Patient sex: F
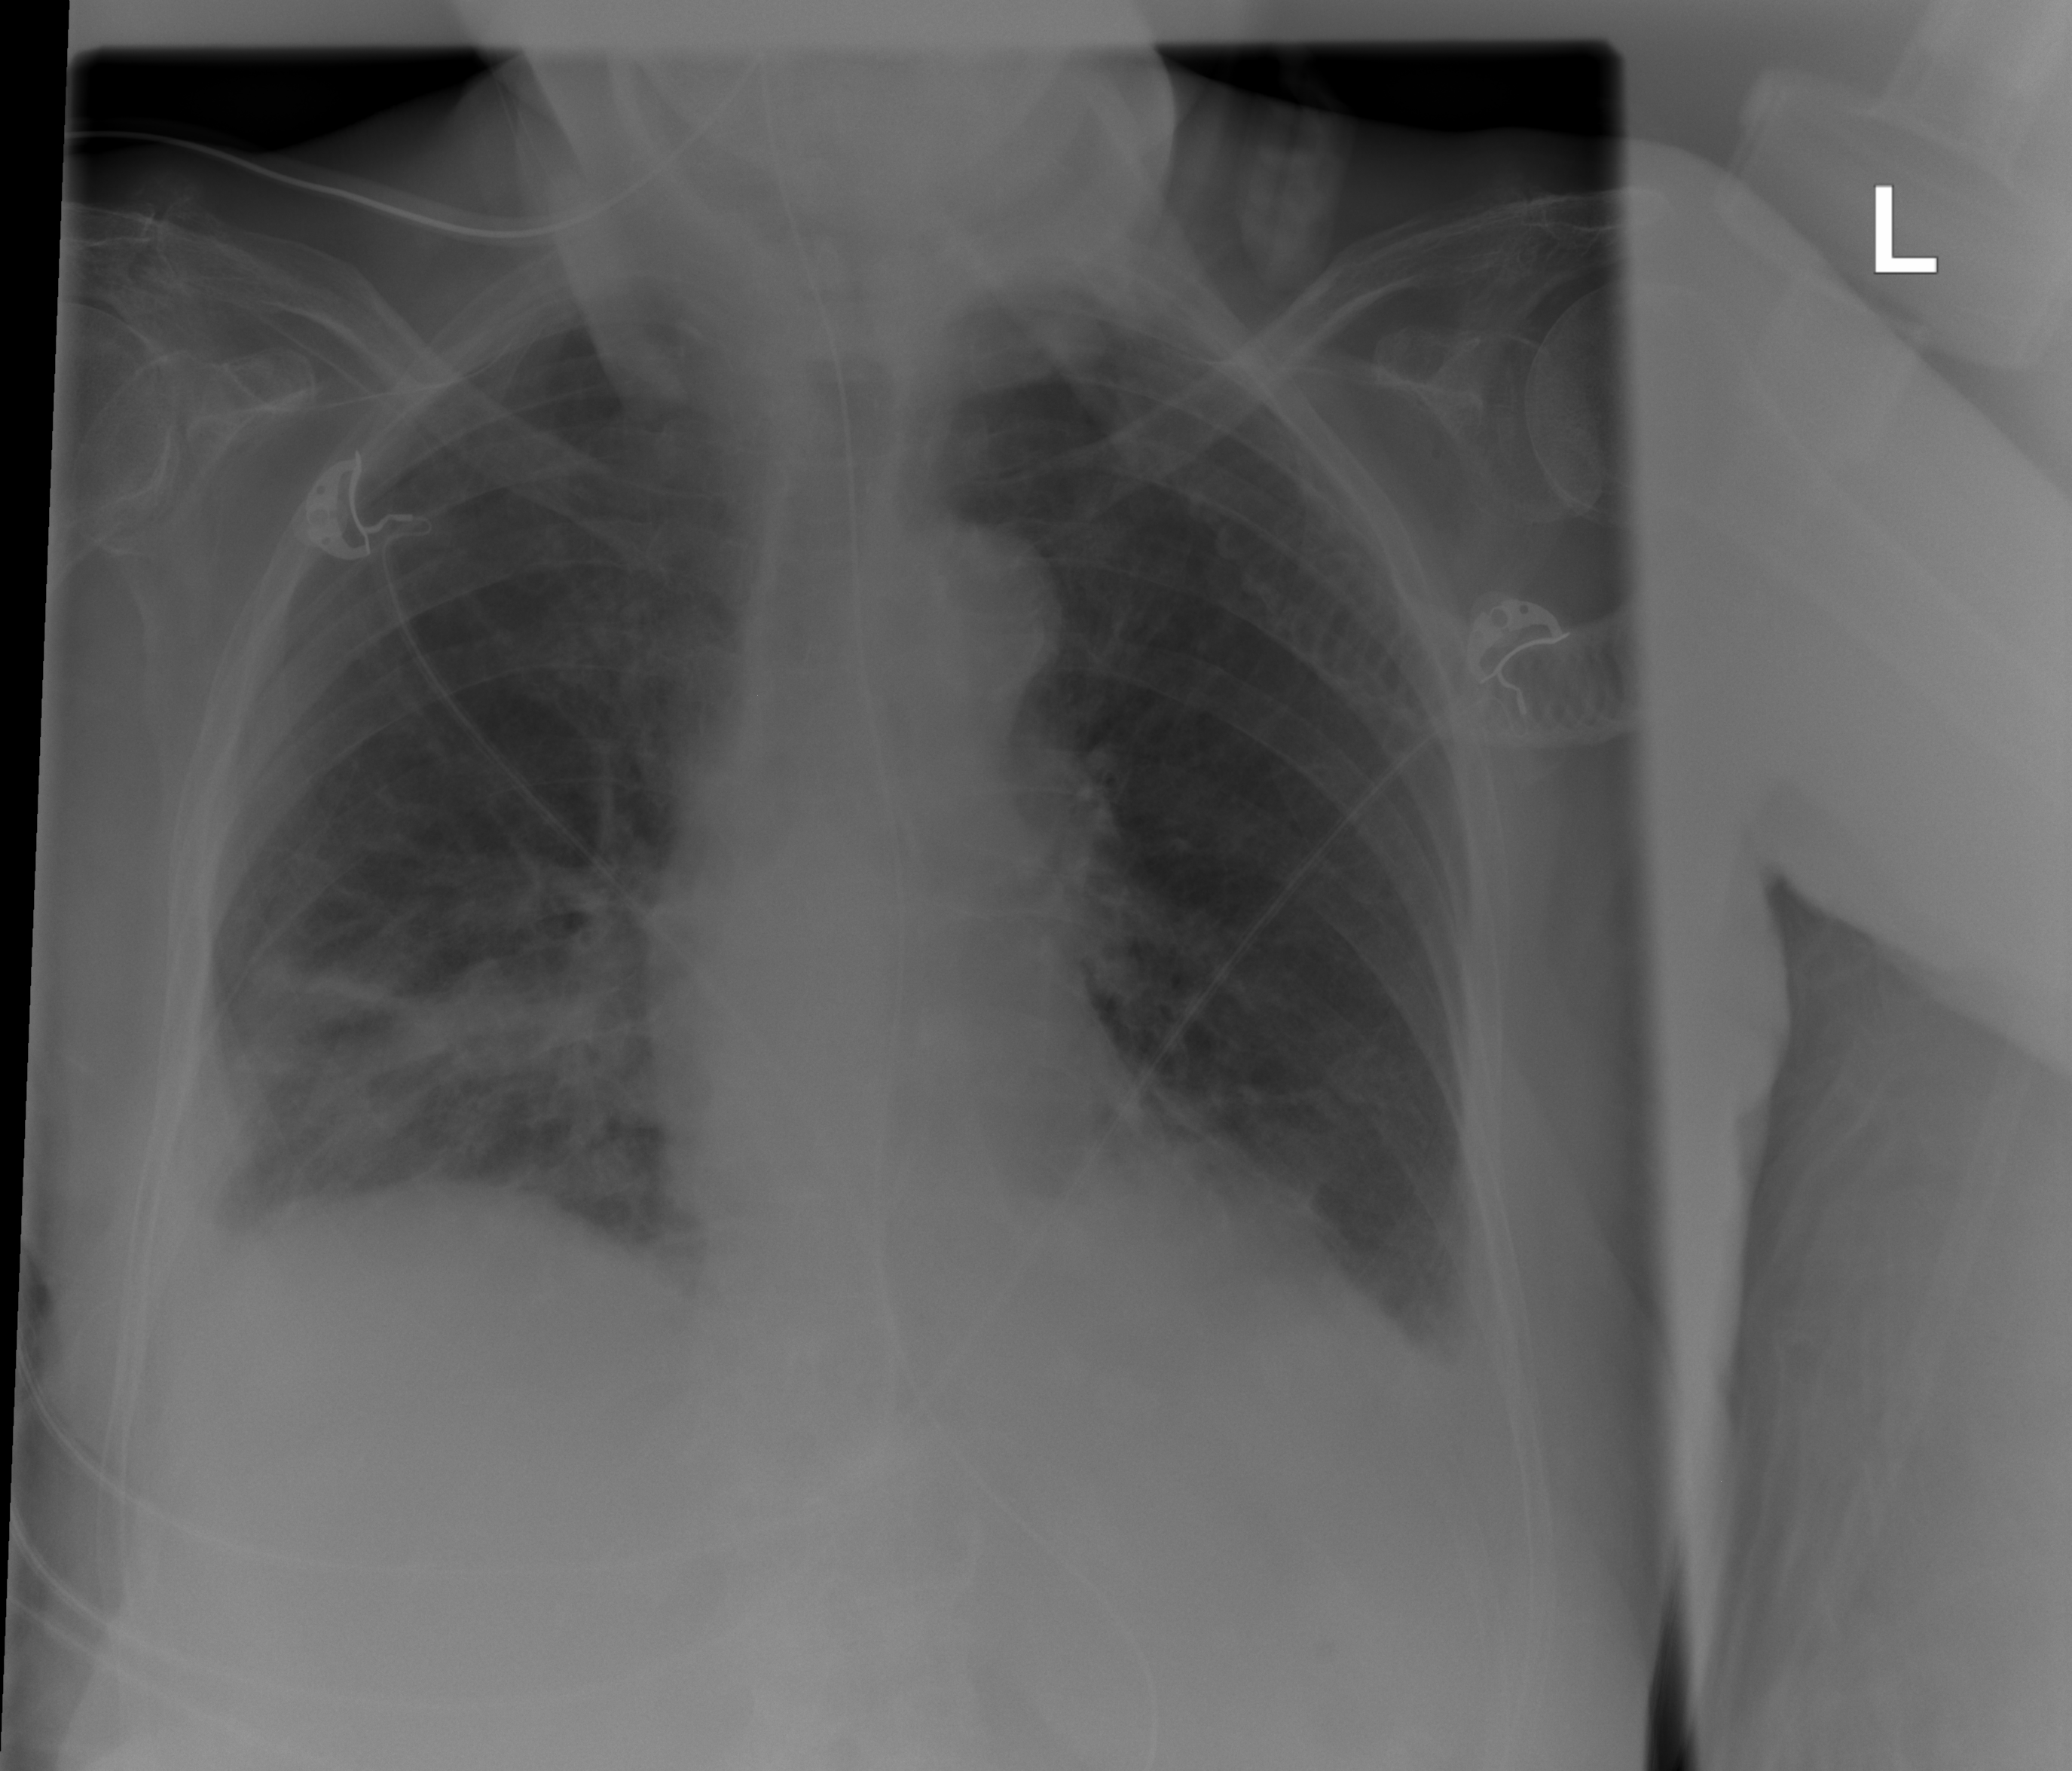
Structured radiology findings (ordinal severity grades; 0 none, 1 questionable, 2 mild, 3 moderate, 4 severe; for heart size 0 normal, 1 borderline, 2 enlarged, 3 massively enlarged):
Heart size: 1
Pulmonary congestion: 1
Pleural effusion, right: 1
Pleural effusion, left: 2
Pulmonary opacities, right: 1
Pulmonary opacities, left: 0
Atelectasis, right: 3
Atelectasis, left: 0